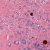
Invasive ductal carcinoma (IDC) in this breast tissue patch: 1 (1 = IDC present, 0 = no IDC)